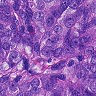
Metastatic tissue present: yes